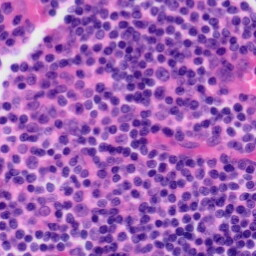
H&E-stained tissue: Tonsil